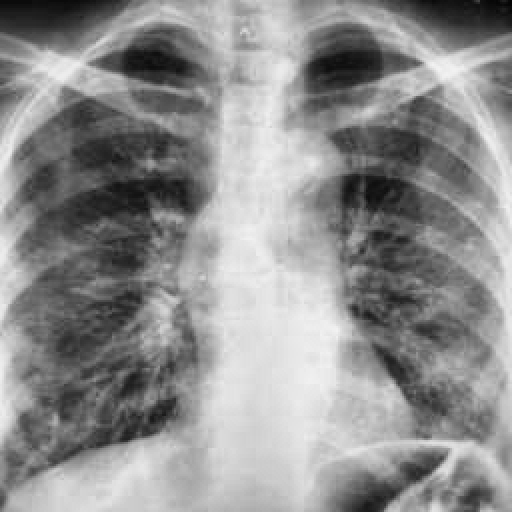
Finding: TUBERCULOSIS